Question: Submitting this:

But my entity and '$form->getData()' is empty (all the fields are null).
Controller:
'''
/**
* @Route("/persons", requirements={"_format" = "json"}, name="sales_persons_create")
* @Method({"POST"})
*/
public function createAction()
{
$salesPerson = new SalesPerson();
$form = $this->createForm(new SalesPersonType(), $salesPerson);
$form->handleRequest($this->getRequest());
die(var_dump($salesPerson));
'''
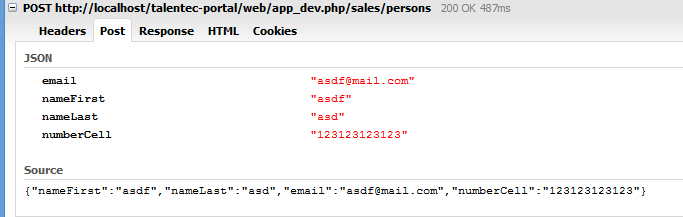
Answer: As I'm not sending the rendered form of Symfony2, the values are not matched as @Cerad stated.
However, Symfony still couldn't pick up the post values. The following example below allowed me to receive the post values (although I'm not sure of the workings):
'''
$scope.saveLead = function() {
var formData = new FormData();
formData.append('date', $scope.leadNew.date);
formData.append('sales_person', $scope.leadNew.sales_person.id);
formData.append('file', $scope.leadNew.file);
leadsServ.create(formData).then(function(data) {
...
'''
and a service example
'''
create: function(formData) {
return $http.post(URL_SITE + '/categories', formData, {
headers: {'Content-Type': undefined },
transformRequest: angular.identity
}).then(function(result) {
//console.info('leadsServ create', result.data);
return result.data;
});
},
'''